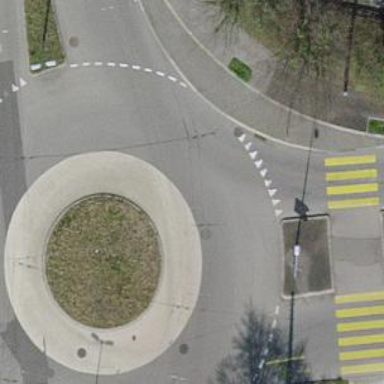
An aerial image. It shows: Tertiary road with asphalt surface leading to roundabout. The road has trolley wires installed.